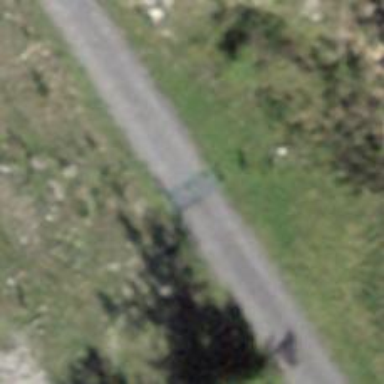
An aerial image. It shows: Cattle grid barrier.